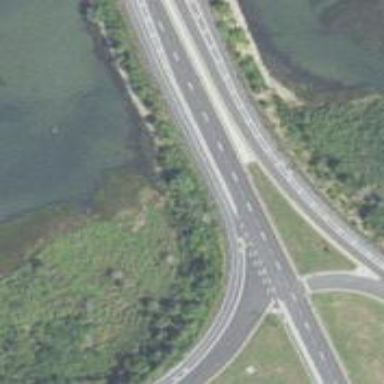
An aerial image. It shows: Asphalt road that is secondary expressway.